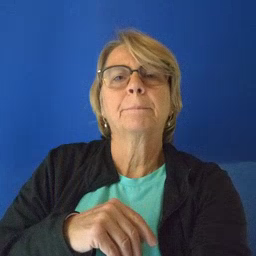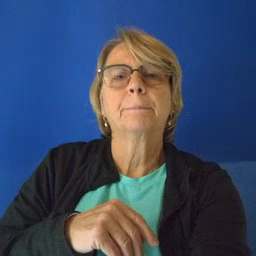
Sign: sleep